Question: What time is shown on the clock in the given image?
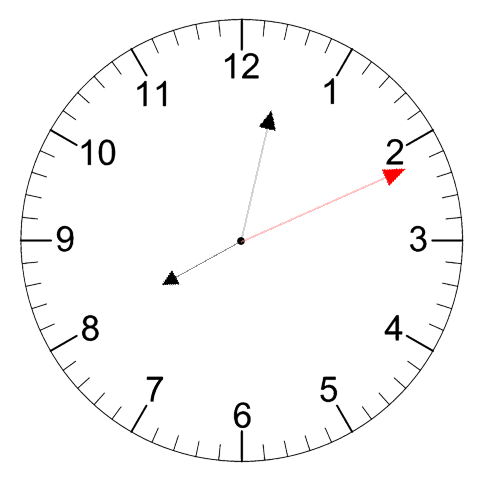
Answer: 08:02:11